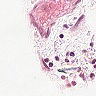
Metastatic tissue present: no